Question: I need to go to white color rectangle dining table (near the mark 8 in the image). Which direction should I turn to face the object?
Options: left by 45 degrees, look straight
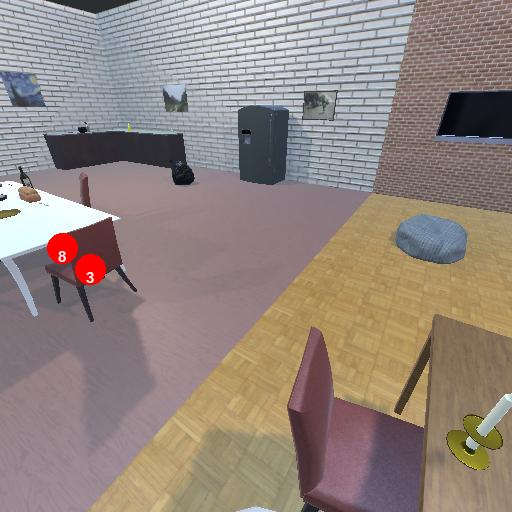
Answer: left by 45 degrees